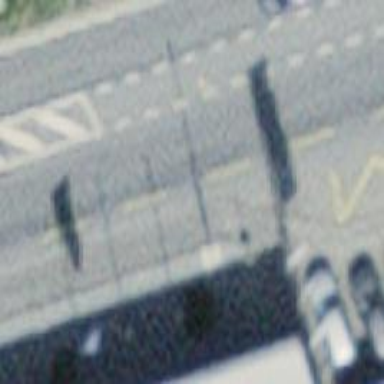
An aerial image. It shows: Bus stop with platform for public transport.